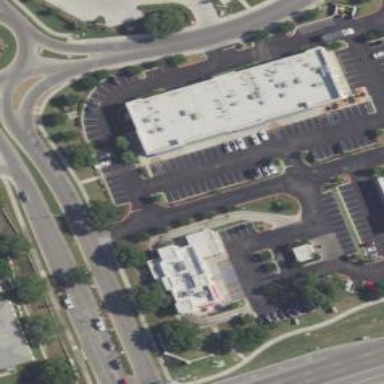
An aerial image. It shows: Healthcare clinic.